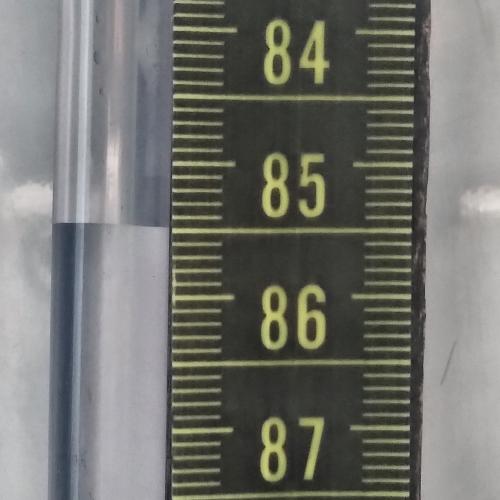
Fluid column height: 85.5 cm